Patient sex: M
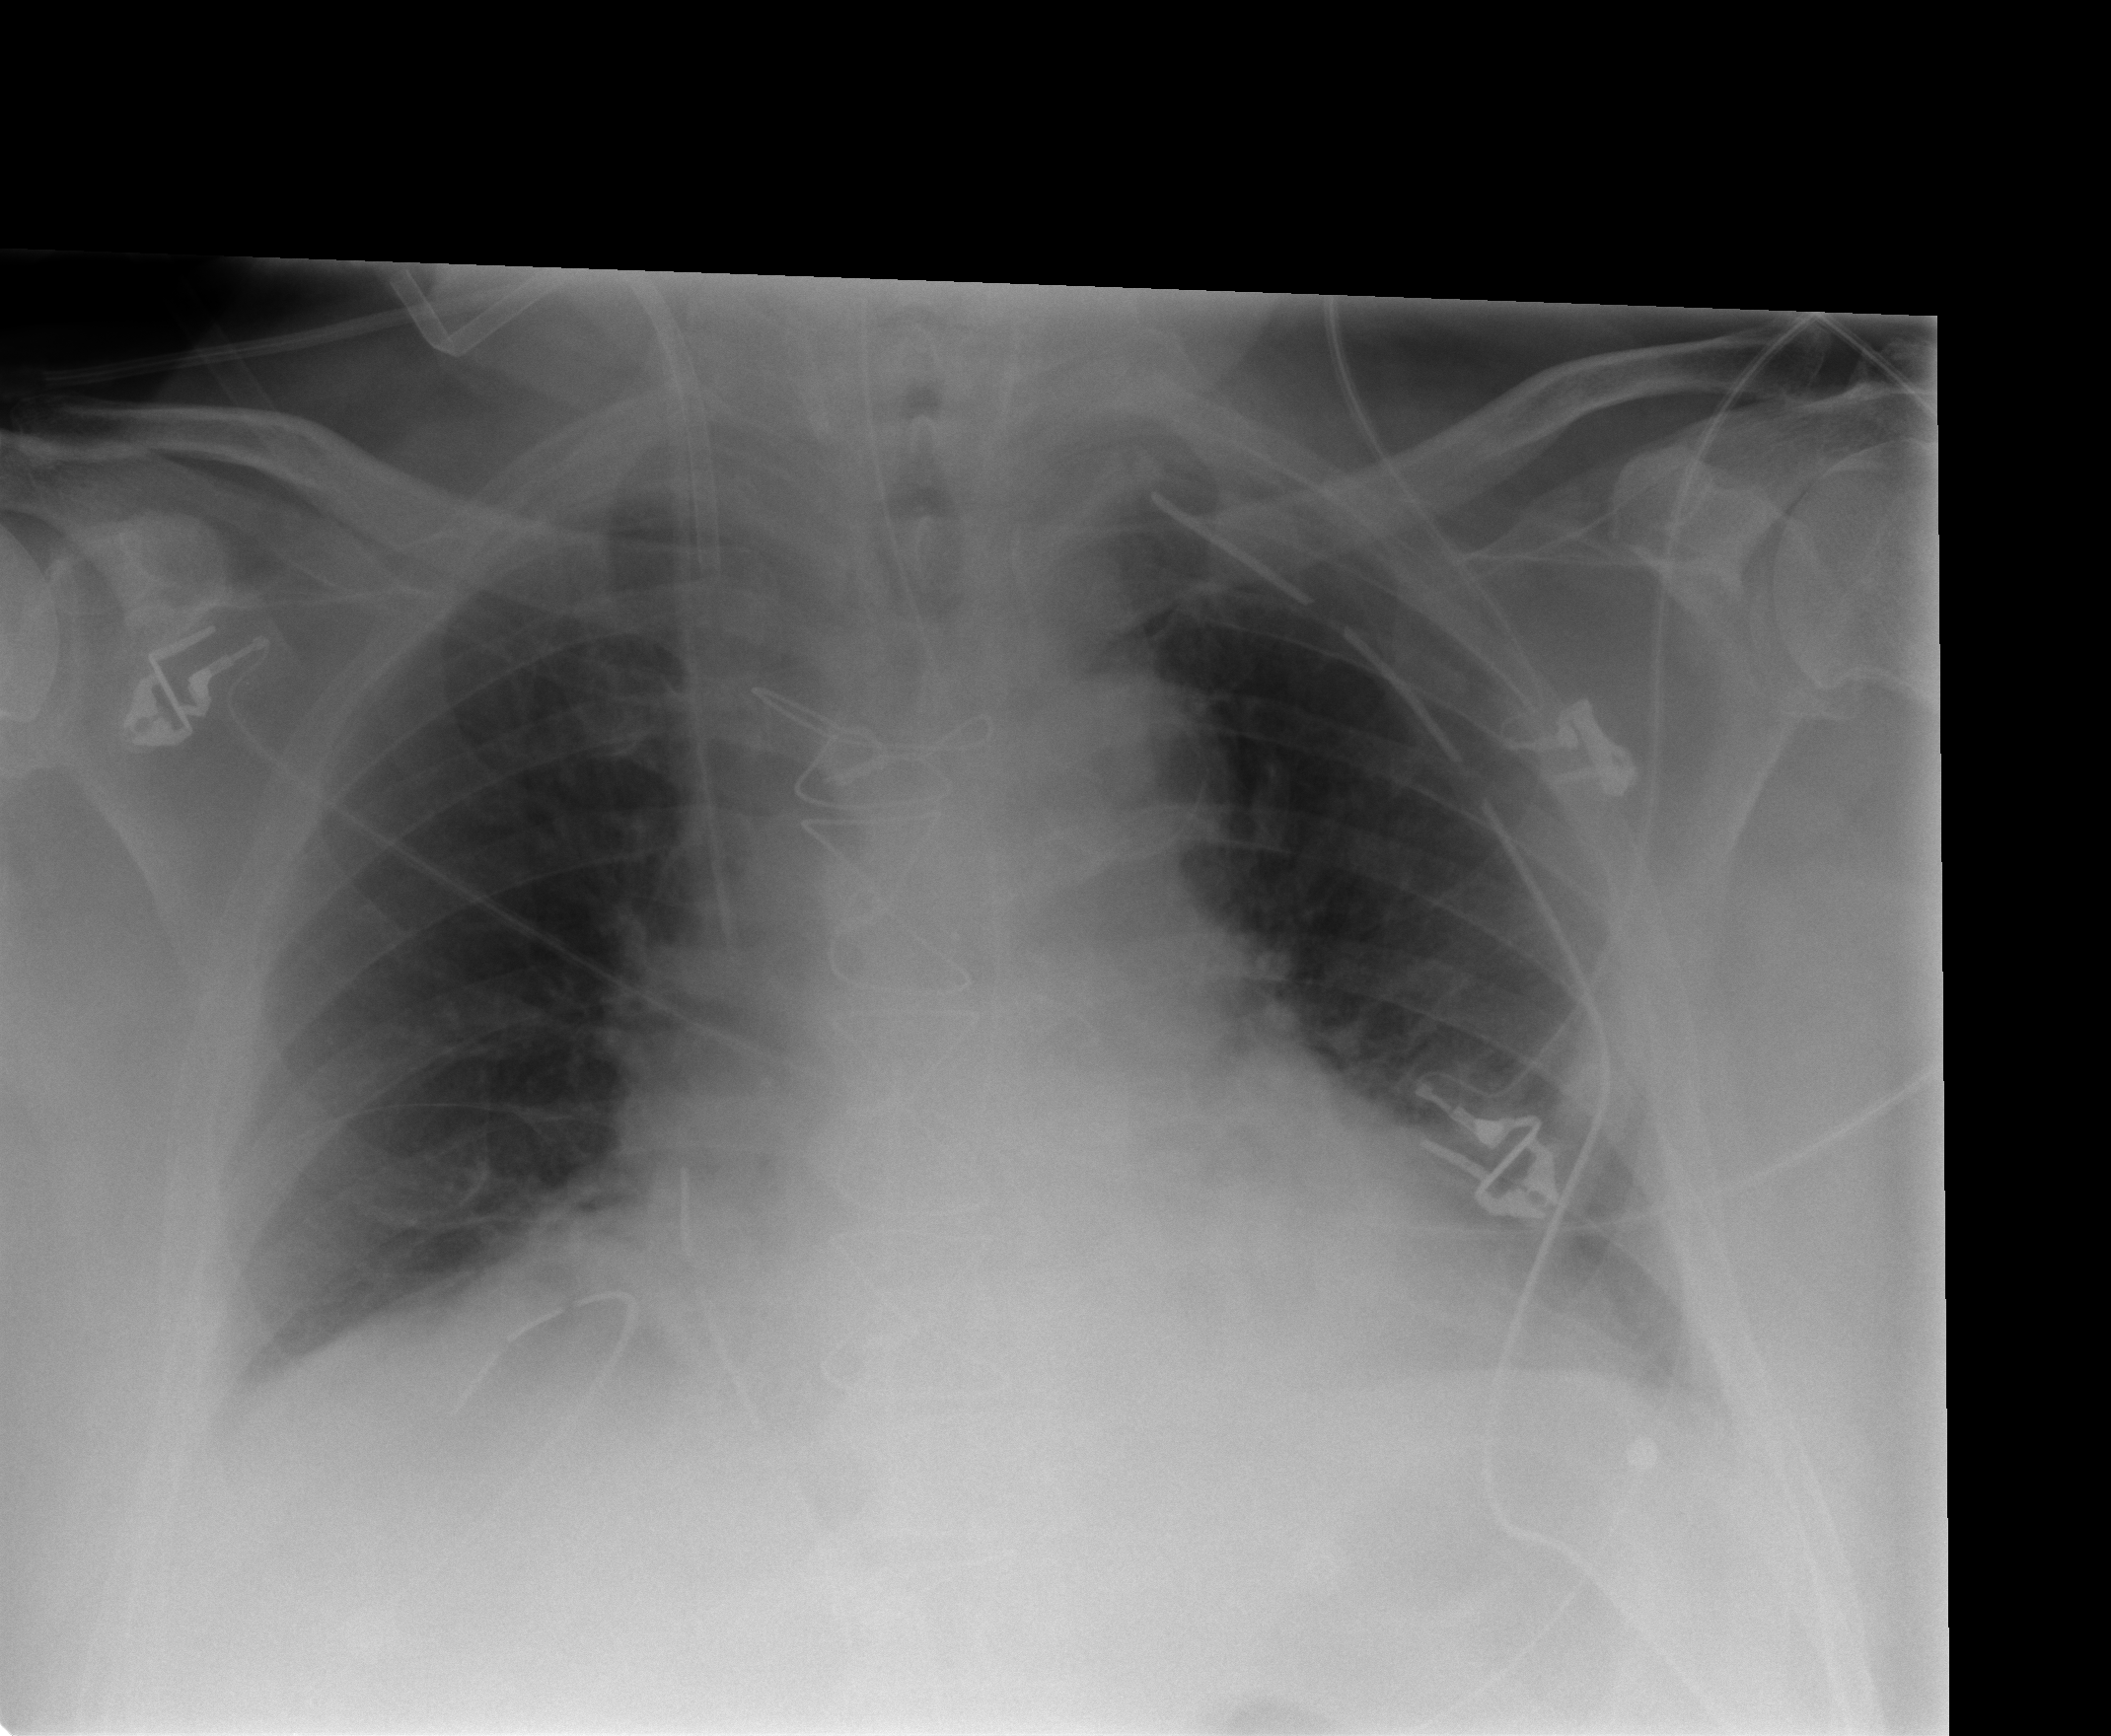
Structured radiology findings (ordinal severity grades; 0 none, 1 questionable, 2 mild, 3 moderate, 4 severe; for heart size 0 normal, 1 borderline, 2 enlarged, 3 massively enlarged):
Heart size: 3
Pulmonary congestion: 1
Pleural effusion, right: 2
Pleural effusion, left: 2
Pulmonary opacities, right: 0
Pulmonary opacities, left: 0
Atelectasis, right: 1
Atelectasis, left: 0